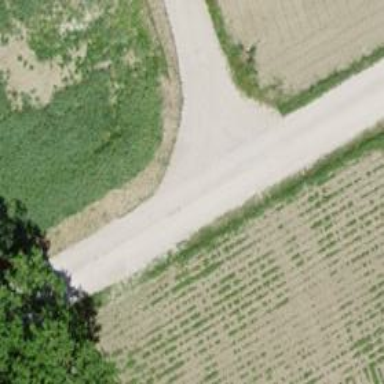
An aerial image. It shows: Agricultural vehicle track with grade2 tracktype.